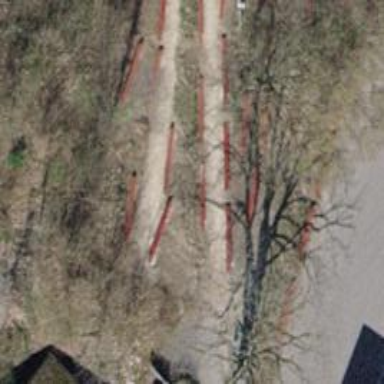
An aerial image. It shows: Red bench.